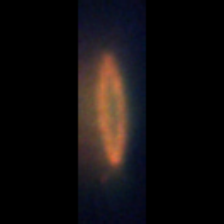
Taxon: Pennate
Group: Diatoms